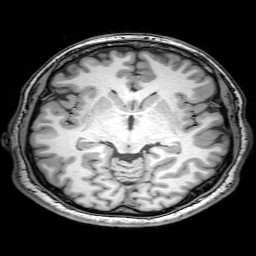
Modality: T1w
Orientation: coronal